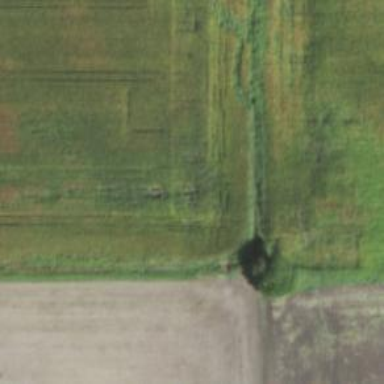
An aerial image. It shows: Abandoned railway.